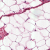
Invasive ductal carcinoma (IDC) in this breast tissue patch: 0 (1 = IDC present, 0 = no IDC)